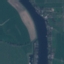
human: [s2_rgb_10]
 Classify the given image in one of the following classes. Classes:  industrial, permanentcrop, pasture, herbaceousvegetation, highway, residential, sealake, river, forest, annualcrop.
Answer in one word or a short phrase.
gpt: River